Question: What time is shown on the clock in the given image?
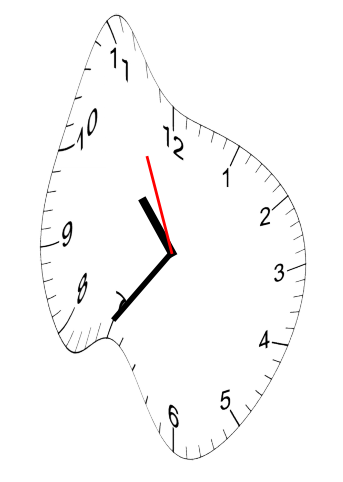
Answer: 10:35:56